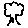
Label: tree